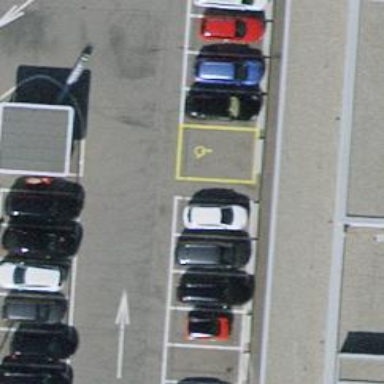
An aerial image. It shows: Disabled parking space.